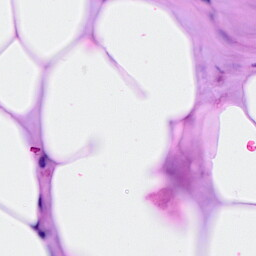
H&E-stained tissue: Breast